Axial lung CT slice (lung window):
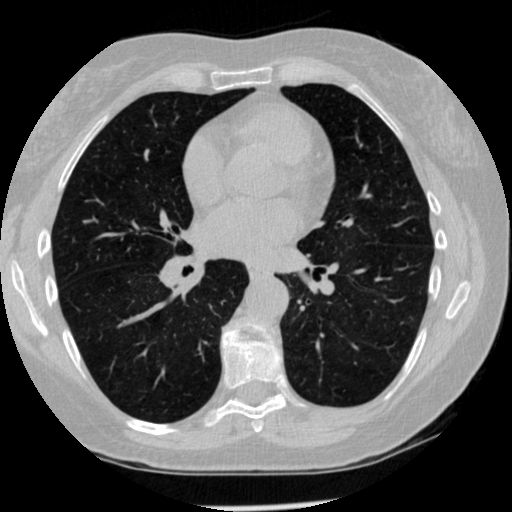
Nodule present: no